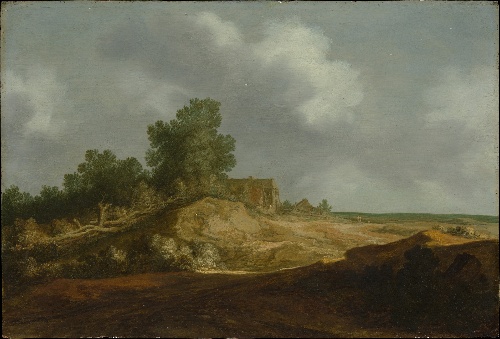
Title: Landscape with a Cottage
Artist: Pieter de Molijn
Artist bio: Dutch, London 1595–1661 Haarlem
Date: 1629
Object type: Painting
Classification: Paintings
Medium: Oil on wood
Dimensions: 14 3/4 x 21 3/4 in. (37.5 x 55.2 cm)
Department: European Paintings
Credit line: Gift of Henry G. Marquand, 1895
Accession year: 1895
Repository: Metropolitan Museum of Art, New York, NY
Tags: Landscapes